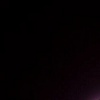
Label: space